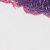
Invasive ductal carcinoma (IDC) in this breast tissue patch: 0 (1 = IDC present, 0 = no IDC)